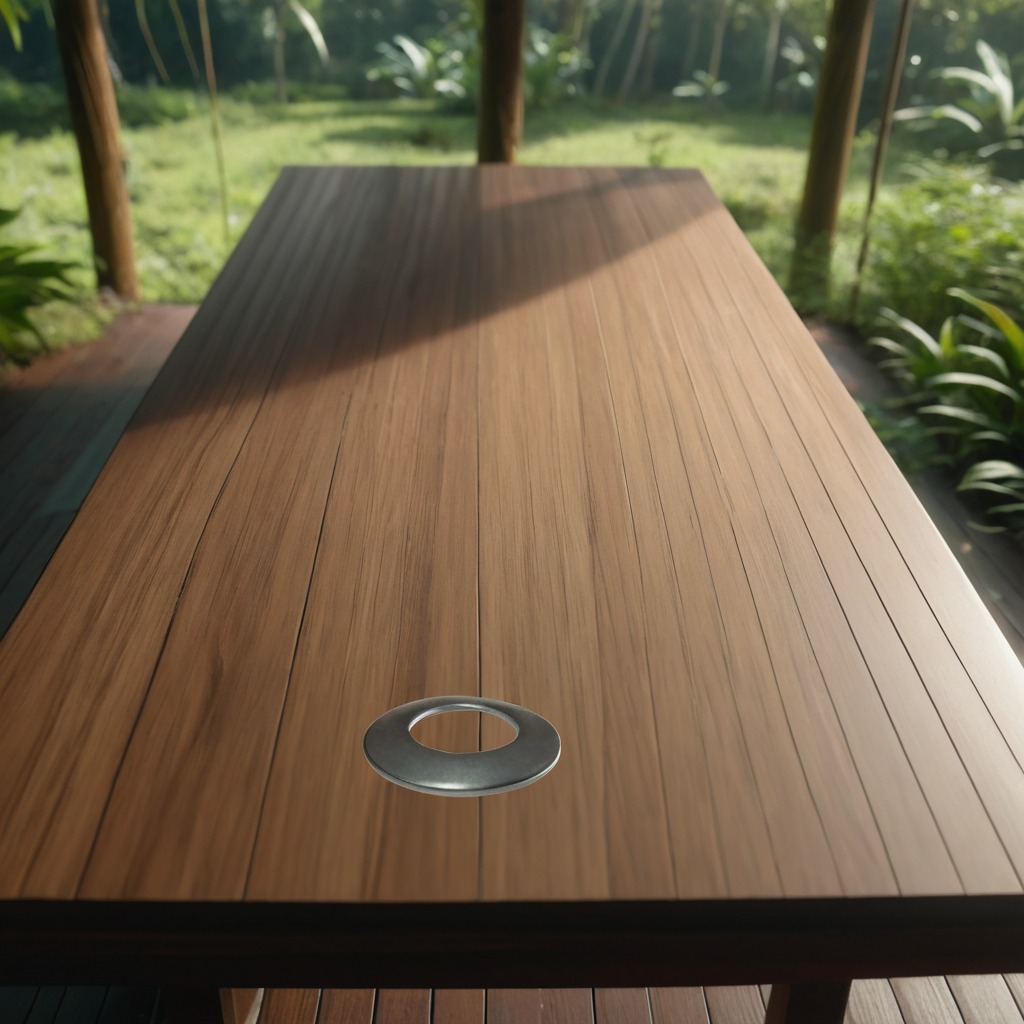
A flat metal washer is lying on the wooden table.